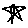
Label: star